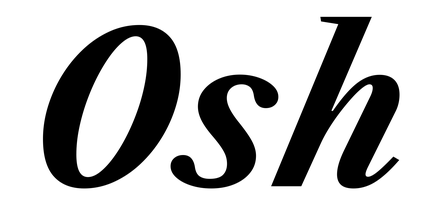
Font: LibreCaslonText-Italic_Bold_Italic